Question: I have tried to create rectangle like this, in xml with shape but no luck, is this possible or how to transparent this image, I mean it's color want to transparent like we define color for any shape with alpha then we get transparency, is there any way for 1 of this?
Thanks

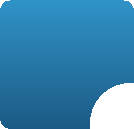
Answer: I was able to do this by making the color of the clipped region (a circle in my case) same to the background color.'float[] outerR = new float[] { 12, 12, 12, 12, 0, 0, 0, 0 }; float[] circleR = new float[] { 50, 50, 50, 50, 50, 50, 50, 50 };''mDrawables = new ShapeDrawable[2];
mDrawables[0] = new ShapeDrawable(new RoundRectShape(outerR, null,
null));
mDrawables[1] = new ShapeDrawable(new RoundRectShape(circleR, null,
null));
mDrawables[0].getPaint().setColor(0xFF0000FF);
mDrawables[1].getPaint().setColor(Color.GRAY);'''''And in onDraw:
'''
protected void onDraw(Canvas canvas) {
canvas.drawColor(Color.GRAY);
int x = 10;<br>
int y = 10;<br>
int width = 100;<br>
int height = 100;
for (int i = 0; i < mDrawables.length; i++) {
Drawable dr = mDrawables[i];
if (i == 0) {
dr.setBounds(x, y, x + width, y + height);
dr.draw(canvas);
} else {
x = 10 + 75;
y = 10 + 75;
dr.setBounds(x, y, x + 50, y + 50);
dr.draw(canvas);
}
}
canvas.save();
}
'''